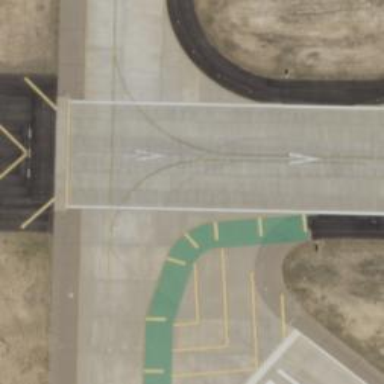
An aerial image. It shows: View of taxiway at the airport.